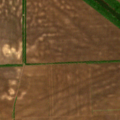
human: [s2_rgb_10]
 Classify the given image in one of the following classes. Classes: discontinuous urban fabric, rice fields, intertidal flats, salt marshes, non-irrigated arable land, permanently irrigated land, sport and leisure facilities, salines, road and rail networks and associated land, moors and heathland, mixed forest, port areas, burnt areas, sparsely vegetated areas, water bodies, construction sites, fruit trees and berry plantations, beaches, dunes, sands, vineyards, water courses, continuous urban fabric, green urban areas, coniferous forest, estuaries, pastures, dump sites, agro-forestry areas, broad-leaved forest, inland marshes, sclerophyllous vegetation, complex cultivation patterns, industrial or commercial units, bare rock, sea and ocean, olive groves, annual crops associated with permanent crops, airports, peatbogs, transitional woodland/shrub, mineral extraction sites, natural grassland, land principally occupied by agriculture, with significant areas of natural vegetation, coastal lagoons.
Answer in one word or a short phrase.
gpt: non-irrigated arable land, water courses